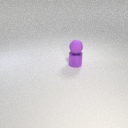
small purple rubber sphere above small purple metal cylinder